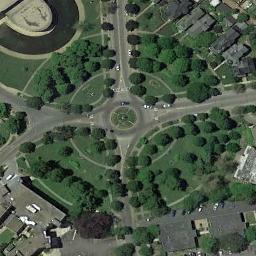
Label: roundabout